Interaction volume radius: 10 \u00c5
Interaction volume height: 10 \u00c5
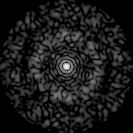
Disorder parameter: 0.7936